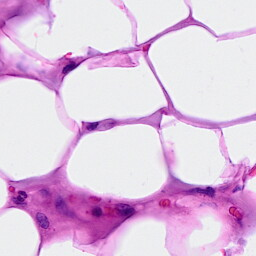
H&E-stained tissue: Breast